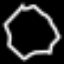
Label: octagon